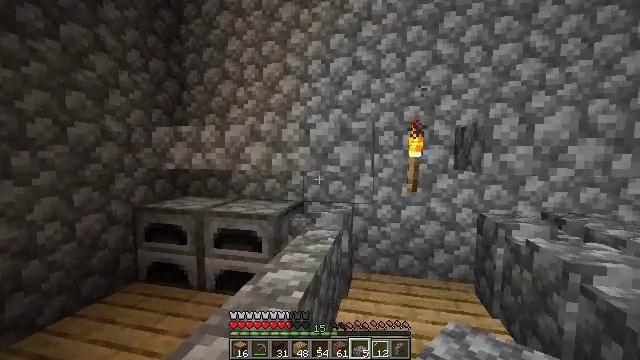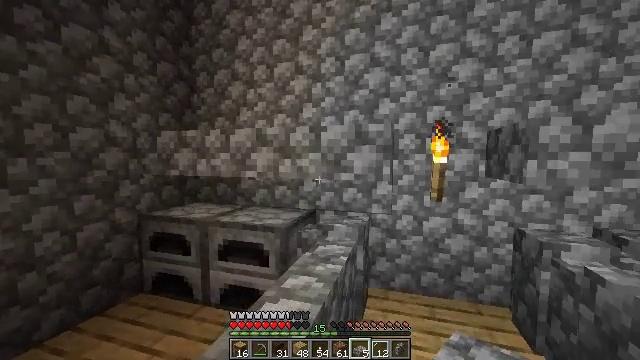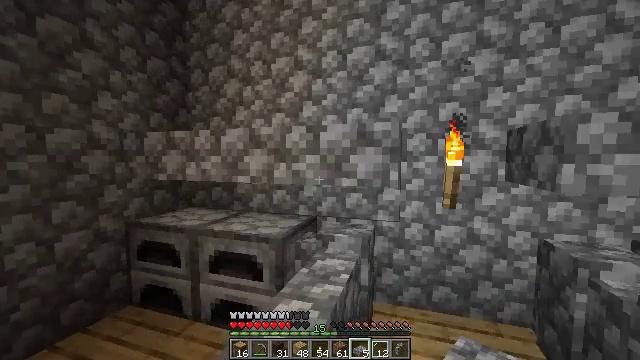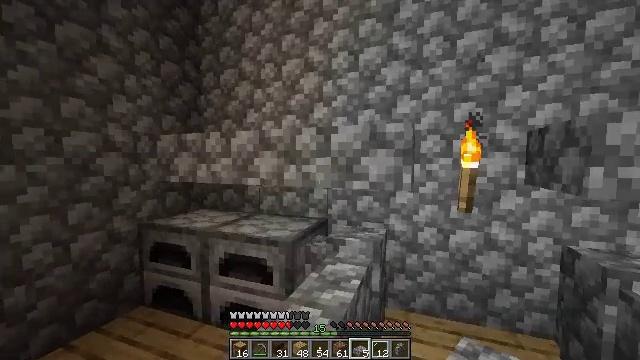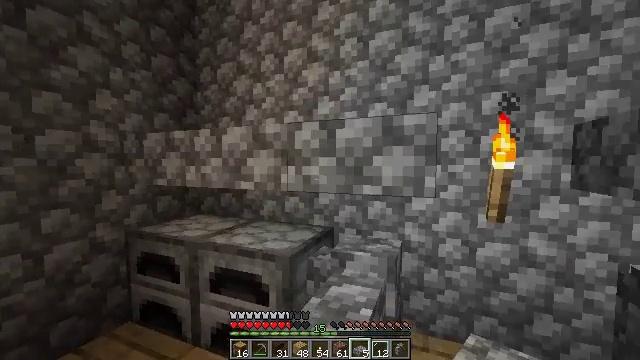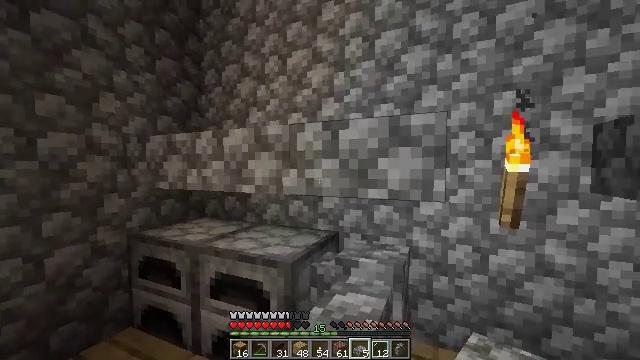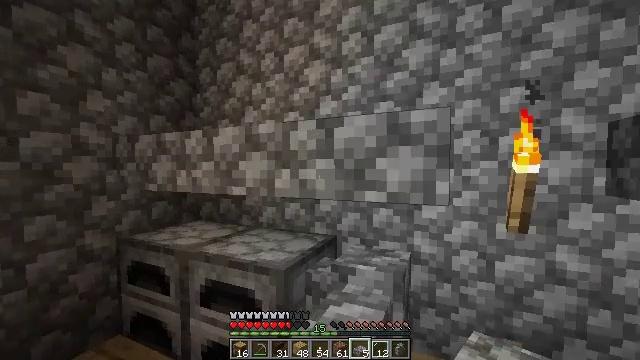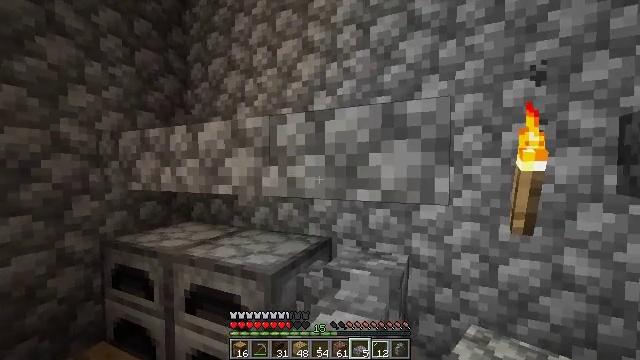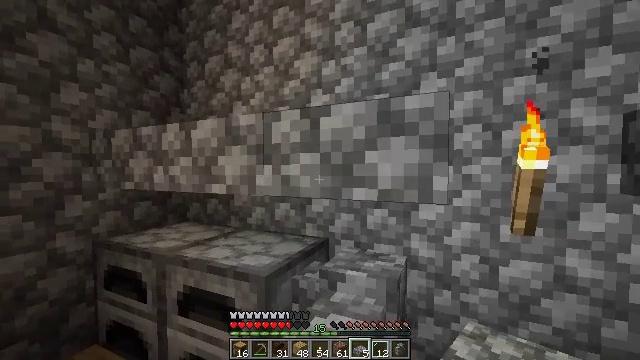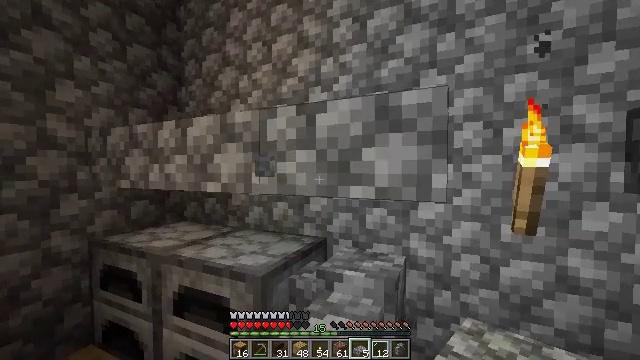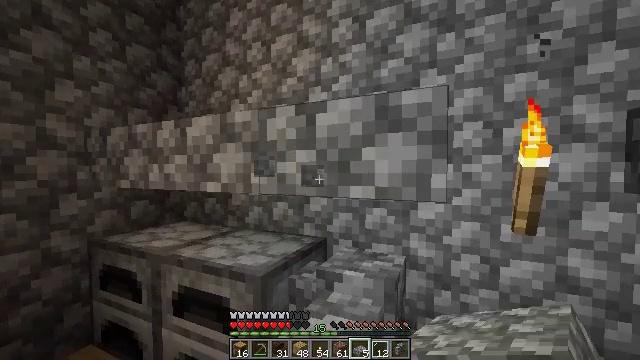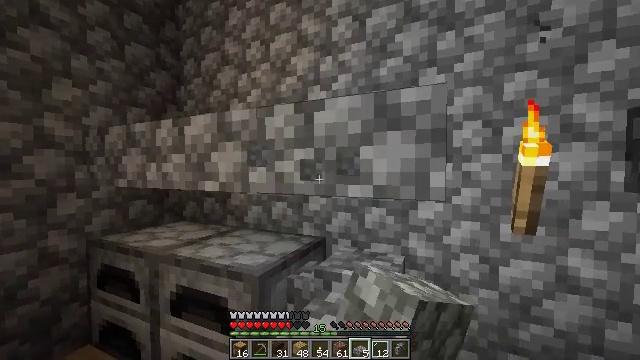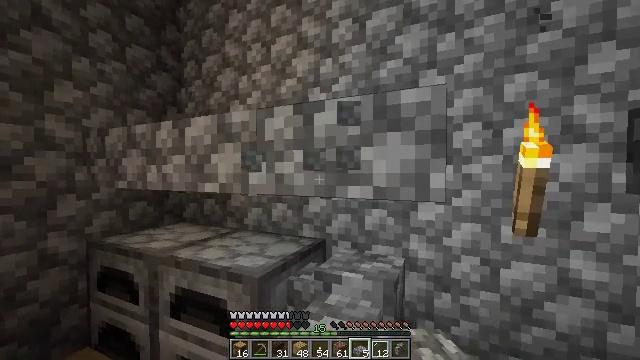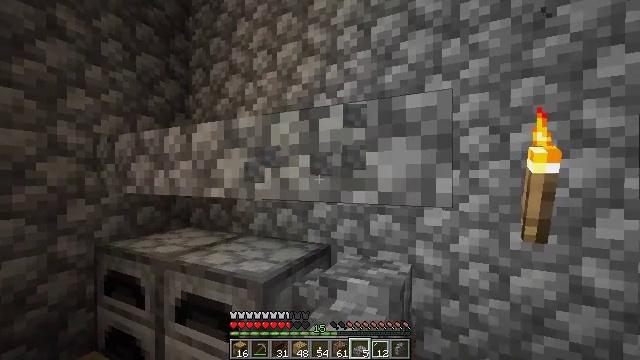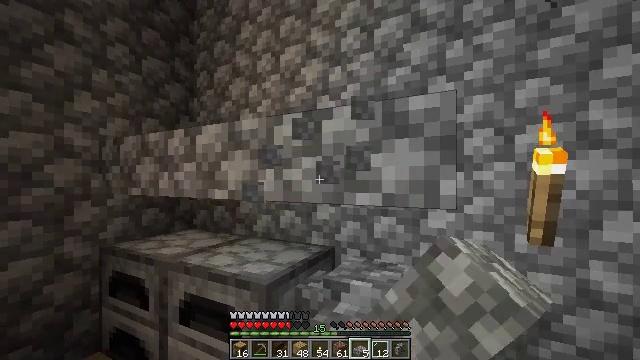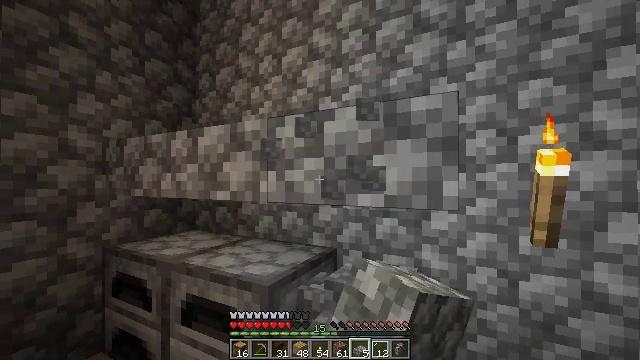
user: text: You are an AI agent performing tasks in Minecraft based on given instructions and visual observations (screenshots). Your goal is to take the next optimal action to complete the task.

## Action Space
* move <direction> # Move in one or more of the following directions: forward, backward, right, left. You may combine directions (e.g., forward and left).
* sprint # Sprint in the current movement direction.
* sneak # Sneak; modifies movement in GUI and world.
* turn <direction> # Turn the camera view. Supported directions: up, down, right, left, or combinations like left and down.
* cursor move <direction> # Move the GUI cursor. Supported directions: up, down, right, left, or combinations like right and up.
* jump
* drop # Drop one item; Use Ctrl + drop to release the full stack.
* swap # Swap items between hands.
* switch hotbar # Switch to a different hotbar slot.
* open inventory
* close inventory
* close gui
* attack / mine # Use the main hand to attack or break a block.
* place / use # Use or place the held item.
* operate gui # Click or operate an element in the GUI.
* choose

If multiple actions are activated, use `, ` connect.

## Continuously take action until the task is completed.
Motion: motion action
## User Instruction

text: Demolish the cobblestone slab for reuse.
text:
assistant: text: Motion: move forward, turn left
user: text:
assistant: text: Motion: move forward, turn left
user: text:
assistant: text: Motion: move forward, turn left
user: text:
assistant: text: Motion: move forward, turn left
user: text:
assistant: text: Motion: move forward, turn left
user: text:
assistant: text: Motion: no_op
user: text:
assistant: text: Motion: no_op
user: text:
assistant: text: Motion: no_op
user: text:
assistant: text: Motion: attack / mine
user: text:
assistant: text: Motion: attack / mine
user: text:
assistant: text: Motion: attack / mine
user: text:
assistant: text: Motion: attack / mine
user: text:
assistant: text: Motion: turn left and up, attack / mine
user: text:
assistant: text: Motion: attack / mine
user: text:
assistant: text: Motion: attack / mine
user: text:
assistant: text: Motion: attack / mine
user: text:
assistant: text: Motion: attack / mine
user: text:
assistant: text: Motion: attack / mine
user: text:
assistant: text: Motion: attack / mine
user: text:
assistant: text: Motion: attack / mine
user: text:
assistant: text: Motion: attack / mine
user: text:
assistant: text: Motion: attack / mine
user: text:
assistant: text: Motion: attack / mine
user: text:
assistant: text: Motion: no_op
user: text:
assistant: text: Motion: no_op
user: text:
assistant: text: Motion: no_op
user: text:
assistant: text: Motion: switch to hotbar 2
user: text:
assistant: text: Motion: switch to hotbar 2
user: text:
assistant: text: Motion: attack / mine, switch to hotbar 2
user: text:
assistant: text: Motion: attack / mine, switch to hotbar 2